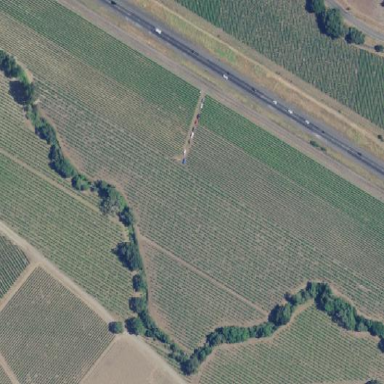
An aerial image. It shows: Vineyard where grapes are grown.